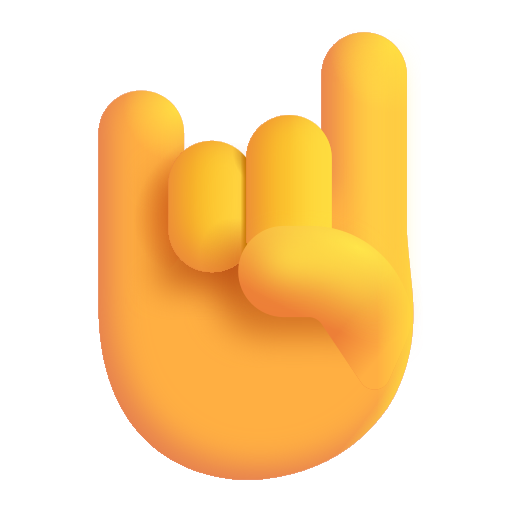
sign of the horns color default